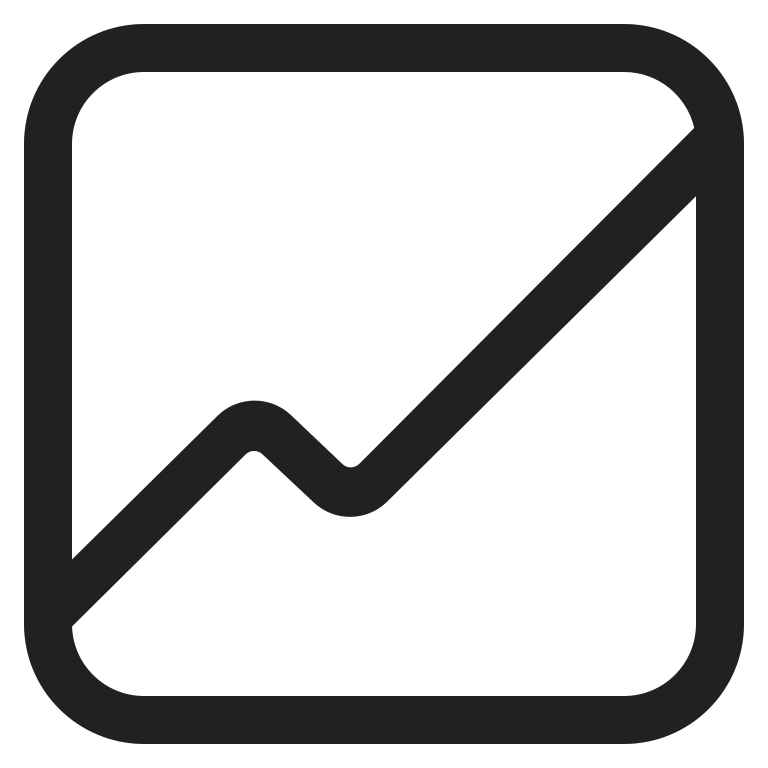
chart increasing high contrast